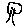
Label: tree